Interaction volume radius: 10 \u00c5
Interaction volume height: 25 \u00c5
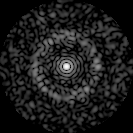
Disorder parameter: 0.8519